Field crop: maize
Growth stage: 2
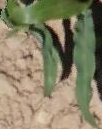
Species: maize